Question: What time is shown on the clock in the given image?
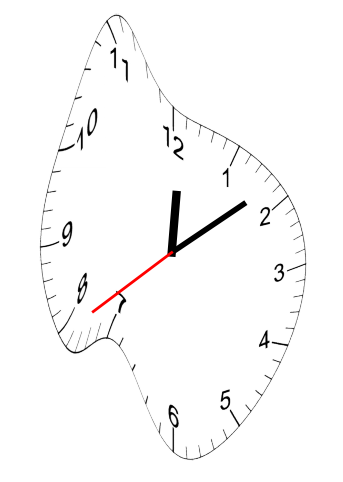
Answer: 12:08:39